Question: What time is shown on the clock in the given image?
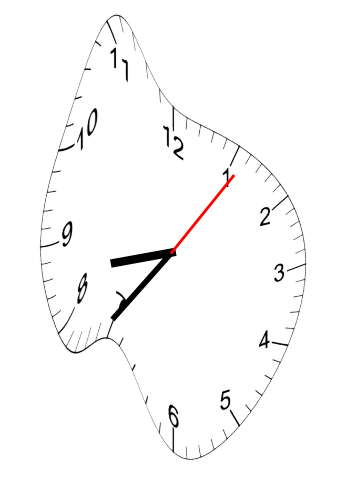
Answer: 08:36:06